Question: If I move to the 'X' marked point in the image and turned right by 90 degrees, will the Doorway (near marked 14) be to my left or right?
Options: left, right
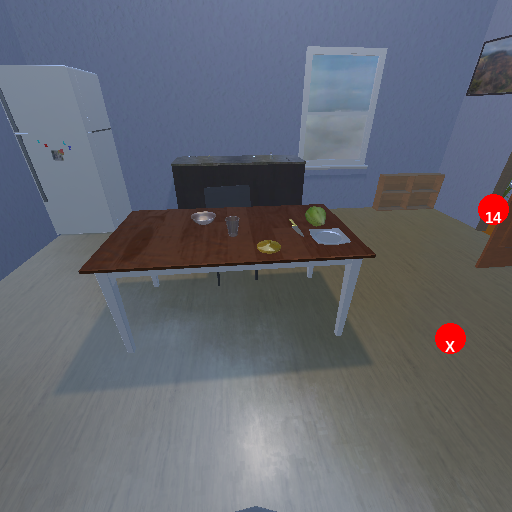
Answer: left